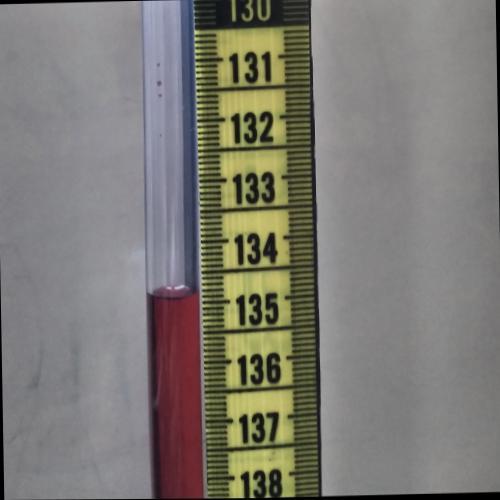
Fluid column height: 134.9 cm